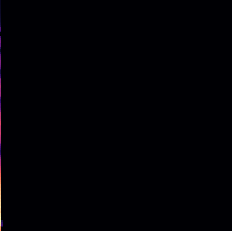
Sound class: Sea waves